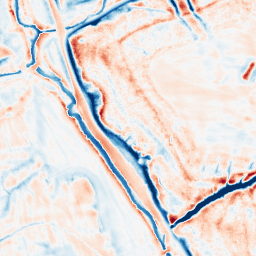
Category: edge_preserving
Decomposition family: bilateral
Decomposition parameters: d: 21
sigma_color: 100
sigma_space: 25
Upsampling method: sinc_hamming
Upsampling parameters: scale: 2
kernel_size: 8
Upsampling scale: 2